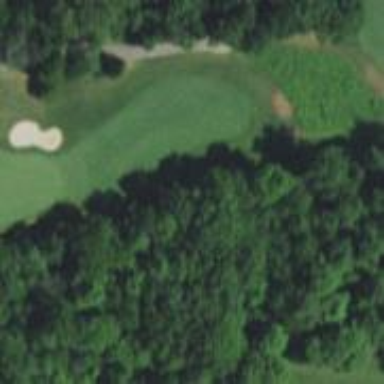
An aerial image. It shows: Rough grassy area used for golf.